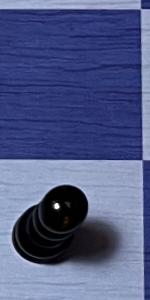
Label: Pawn_Black